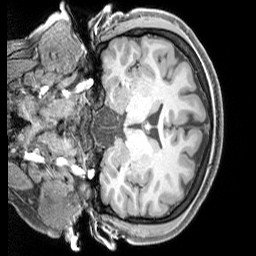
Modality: T1w
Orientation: coronal
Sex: female
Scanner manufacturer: siemens
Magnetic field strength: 3 T
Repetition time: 2.3 s
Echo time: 0.00226 s